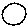
Label: circle